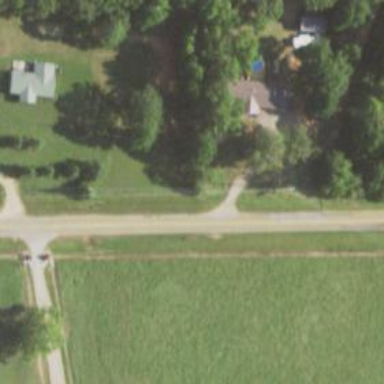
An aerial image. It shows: Secondary road.